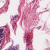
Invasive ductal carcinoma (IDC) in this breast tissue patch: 0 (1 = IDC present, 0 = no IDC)